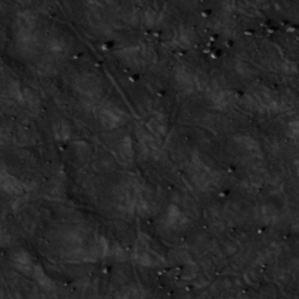
Label: non_frost